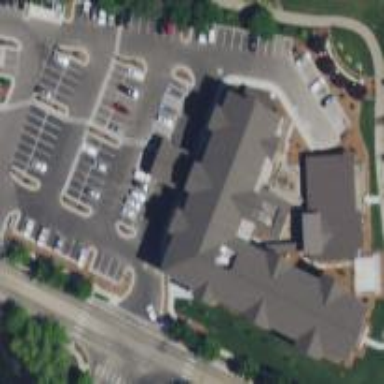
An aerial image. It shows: Hotel building.